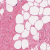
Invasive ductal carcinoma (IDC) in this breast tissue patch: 0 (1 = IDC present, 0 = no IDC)